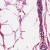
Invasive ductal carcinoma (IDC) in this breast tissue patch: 0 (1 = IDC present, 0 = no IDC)